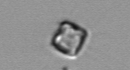
Label: Thalassiosira